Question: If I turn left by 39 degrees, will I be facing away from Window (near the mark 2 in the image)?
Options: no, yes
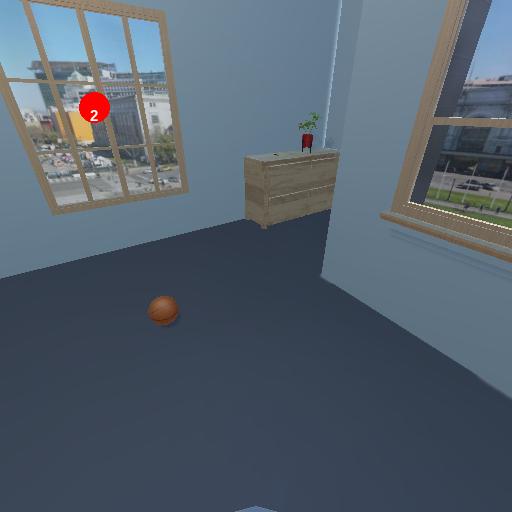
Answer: no